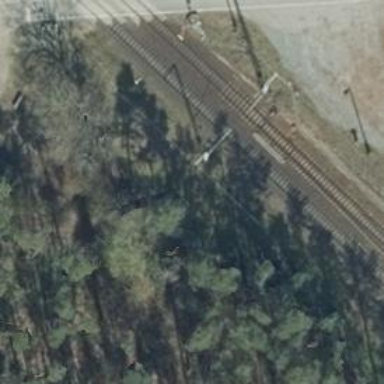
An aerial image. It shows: Railway milestone with catenary mast.